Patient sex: F
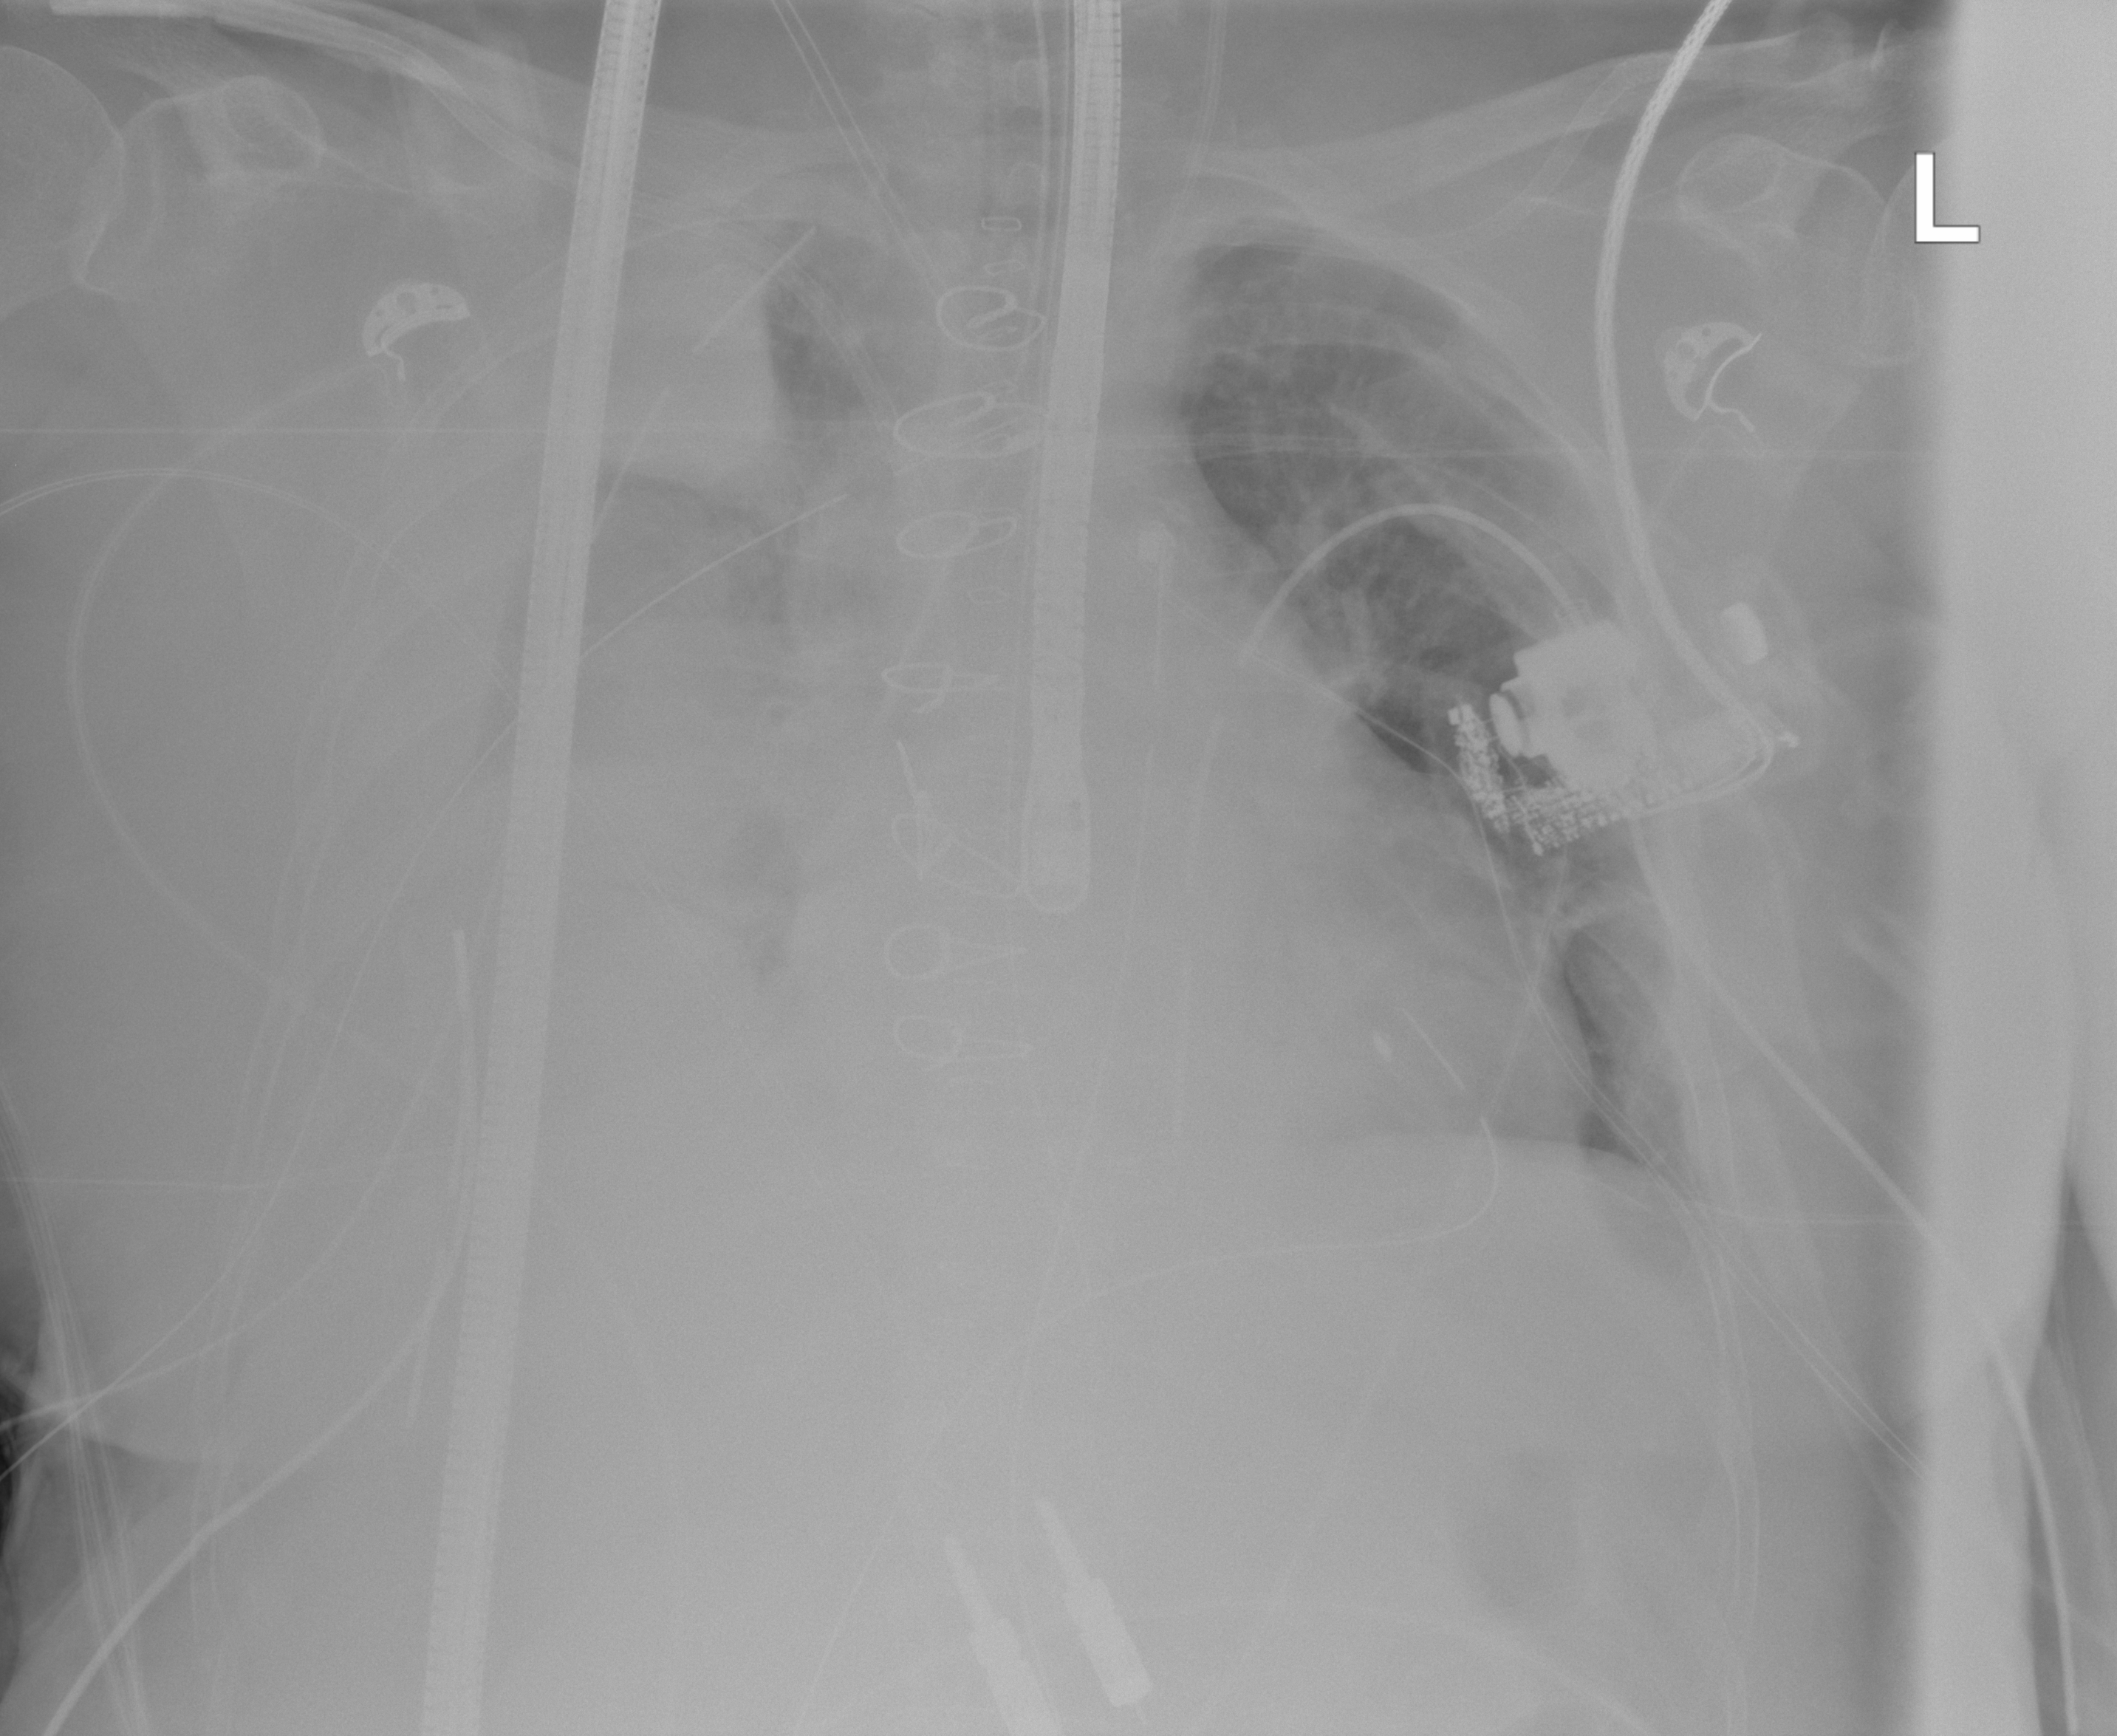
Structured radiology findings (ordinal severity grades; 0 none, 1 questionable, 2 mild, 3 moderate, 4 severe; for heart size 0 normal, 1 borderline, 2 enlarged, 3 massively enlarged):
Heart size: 1
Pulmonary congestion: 0
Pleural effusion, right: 3
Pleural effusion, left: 0
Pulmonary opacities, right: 3
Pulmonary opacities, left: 0
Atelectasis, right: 3
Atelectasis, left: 0